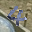
Label: 4